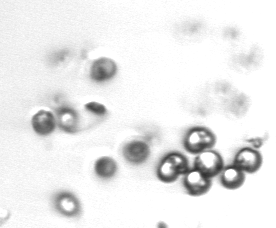
Label: Phaeocystis